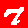
Digit: 7